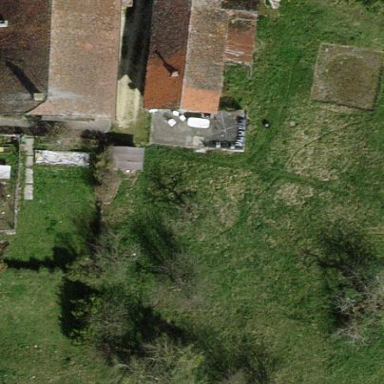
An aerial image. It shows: Farmyard area.